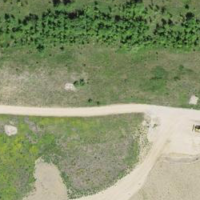
EUNIS habitat code: 56
Species observed at this site:
Chelidonium majus
Melilotus albus